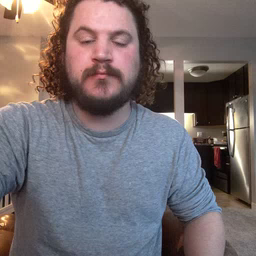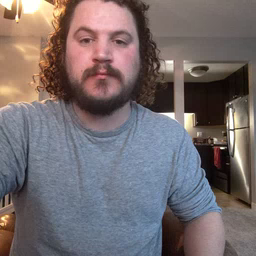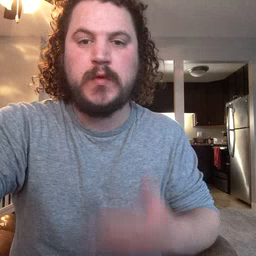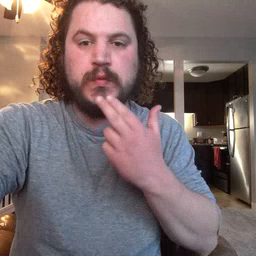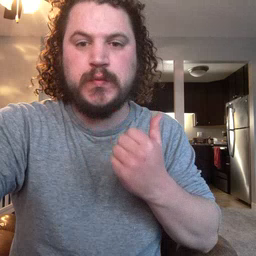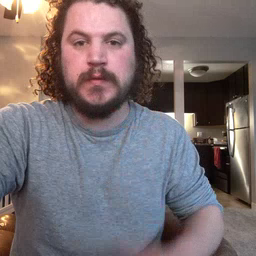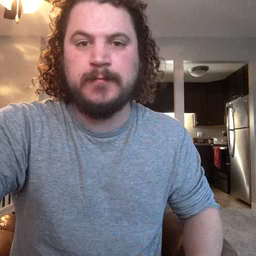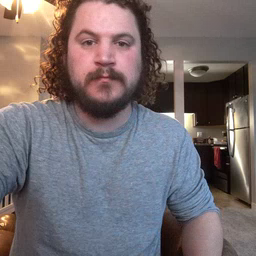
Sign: cute